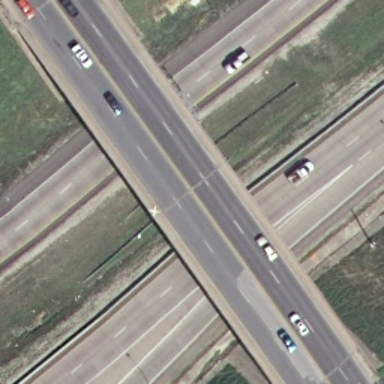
An overpass with a road go across another roads vertically .